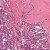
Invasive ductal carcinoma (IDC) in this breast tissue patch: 1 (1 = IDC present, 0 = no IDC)